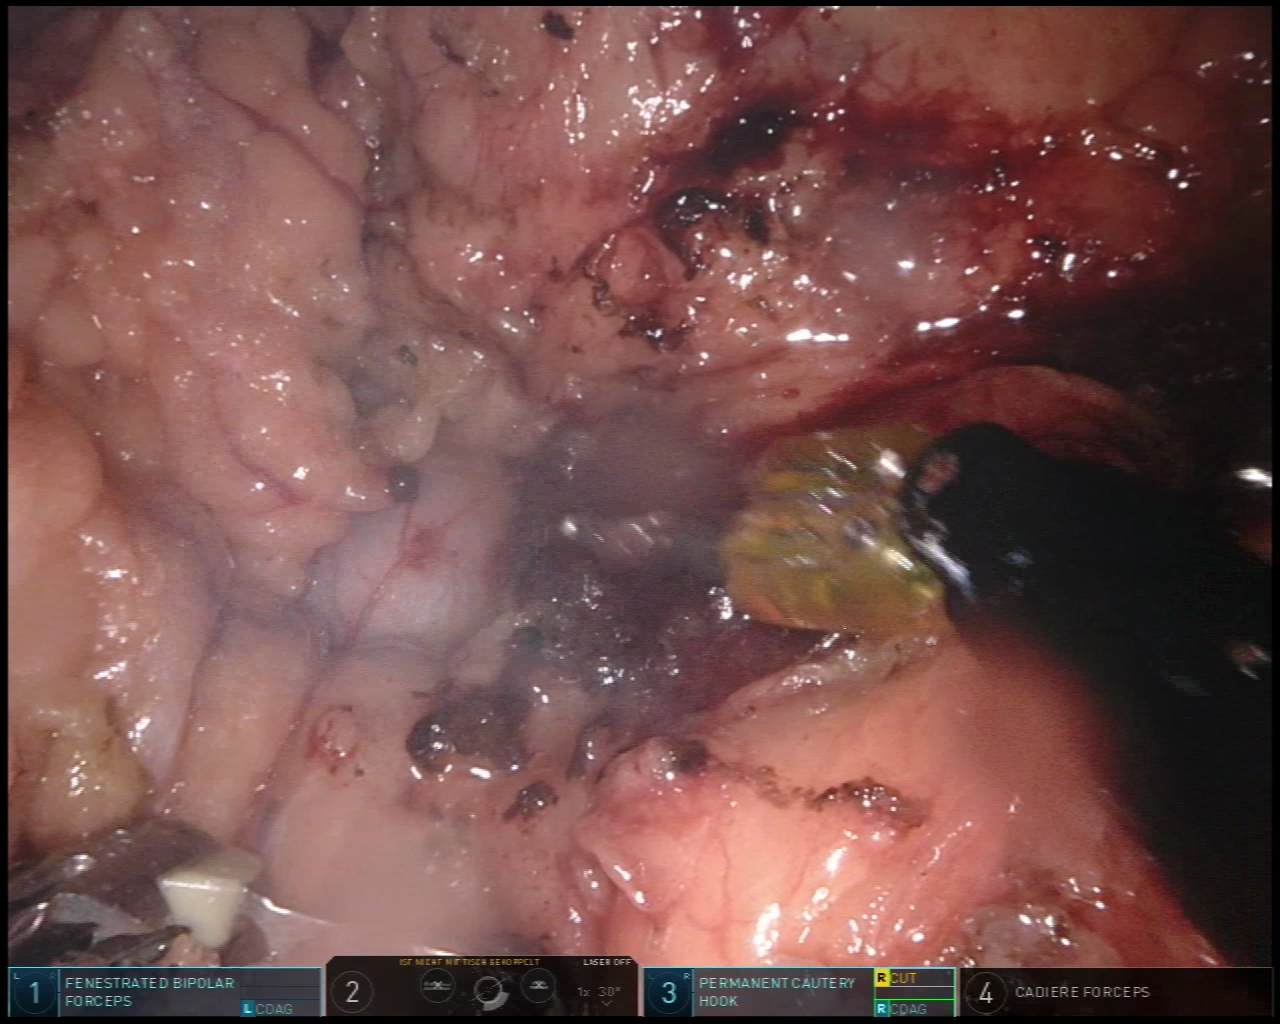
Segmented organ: stomach
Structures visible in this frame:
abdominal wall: no
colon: no
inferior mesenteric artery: no
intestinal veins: no
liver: no
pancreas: no
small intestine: no
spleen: no
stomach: yes
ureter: no
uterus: no
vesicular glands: no